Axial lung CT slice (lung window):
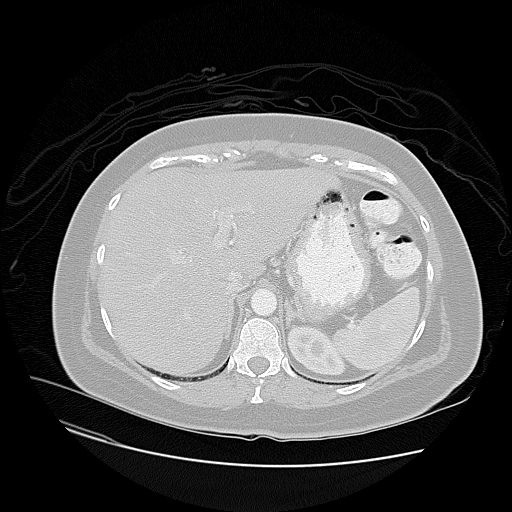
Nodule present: no